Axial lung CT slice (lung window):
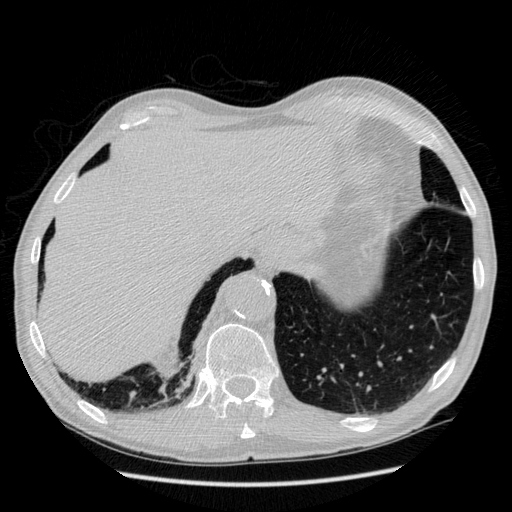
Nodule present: no